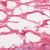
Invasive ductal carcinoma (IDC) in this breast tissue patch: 0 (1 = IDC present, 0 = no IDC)